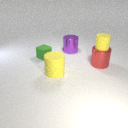
small green rubber cube to the left of large yellow rubber cylinder